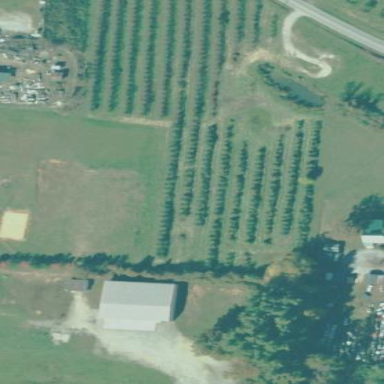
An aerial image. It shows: Orchard.